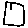
Label: square